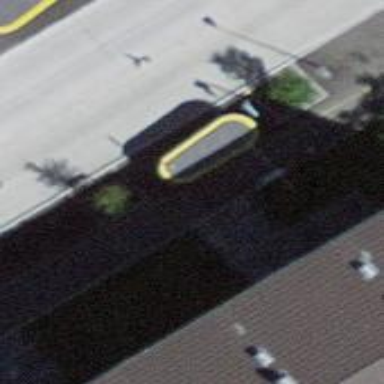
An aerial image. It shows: Bus stop with shelter and platform for trolleybuses.